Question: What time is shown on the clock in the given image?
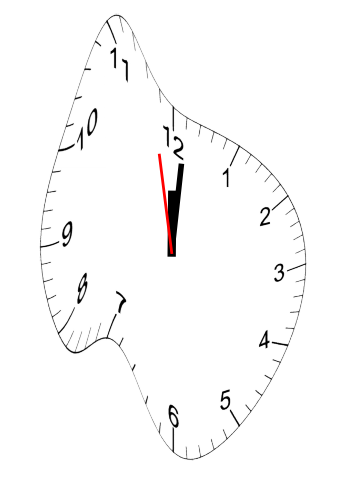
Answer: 12:00:58